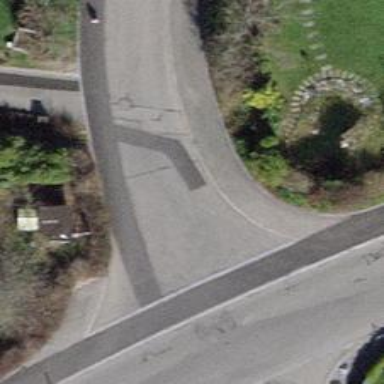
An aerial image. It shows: Asphalt sidewalk along the footway.